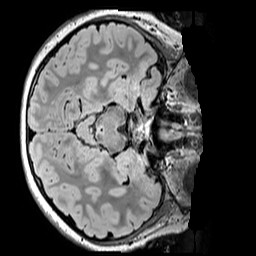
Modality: FLAIR
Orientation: axial
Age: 11
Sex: male
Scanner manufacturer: siemens
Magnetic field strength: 3 T
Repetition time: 5 s
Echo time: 0.388 s